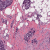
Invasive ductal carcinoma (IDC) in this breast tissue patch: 1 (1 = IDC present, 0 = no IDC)